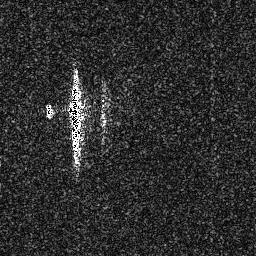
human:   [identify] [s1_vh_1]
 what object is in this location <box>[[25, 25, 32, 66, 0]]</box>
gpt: <ref>1 large ship at the left</ref>